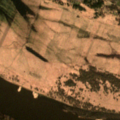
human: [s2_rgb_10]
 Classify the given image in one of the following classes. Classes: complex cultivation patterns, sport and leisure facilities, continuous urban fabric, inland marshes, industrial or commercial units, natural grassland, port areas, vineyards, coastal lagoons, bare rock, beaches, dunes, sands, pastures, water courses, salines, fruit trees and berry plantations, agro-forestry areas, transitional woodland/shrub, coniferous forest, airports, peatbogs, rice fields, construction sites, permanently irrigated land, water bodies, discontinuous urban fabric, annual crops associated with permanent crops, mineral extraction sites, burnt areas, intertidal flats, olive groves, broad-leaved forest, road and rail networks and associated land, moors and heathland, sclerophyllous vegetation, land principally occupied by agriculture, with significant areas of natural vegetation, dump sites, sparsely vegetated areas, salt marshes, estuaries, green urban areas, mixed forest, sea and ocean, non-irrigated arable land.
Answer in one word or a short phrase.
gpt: pastures, complex cultivation patterns, broad-leaved forest, transitional woodland/shrub, water courses